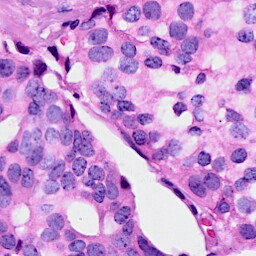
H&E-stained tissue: Breast